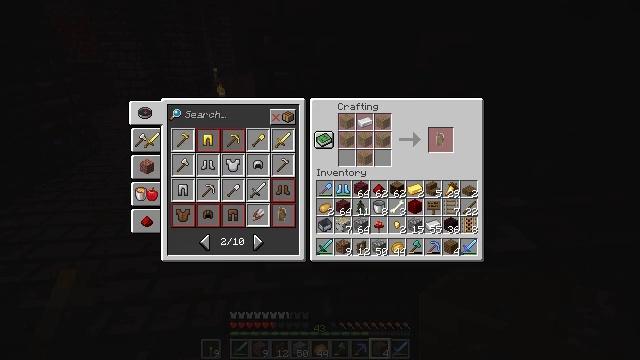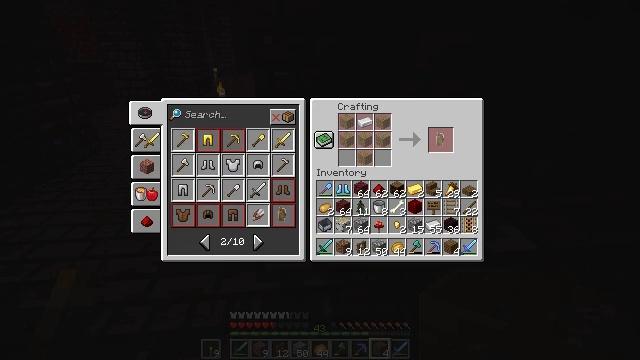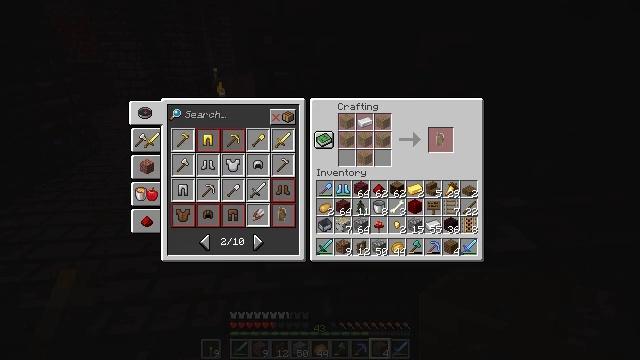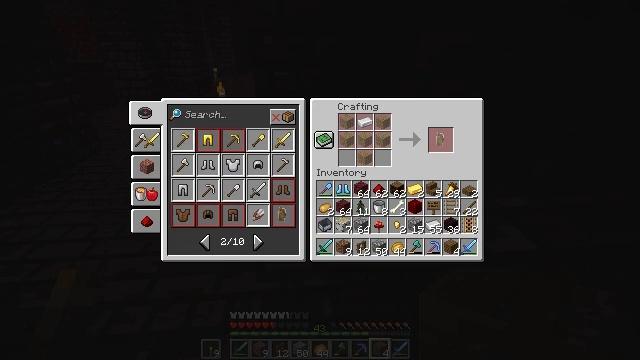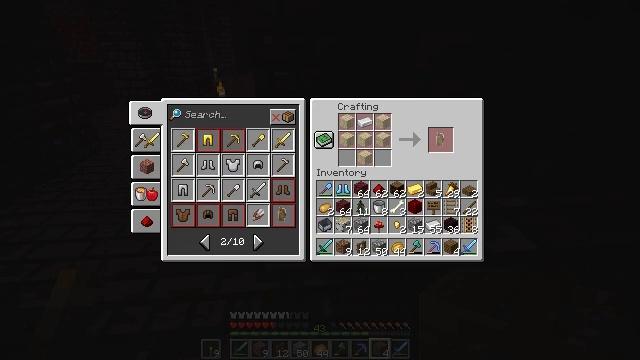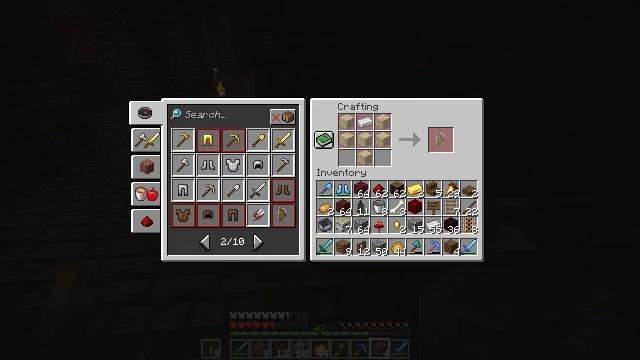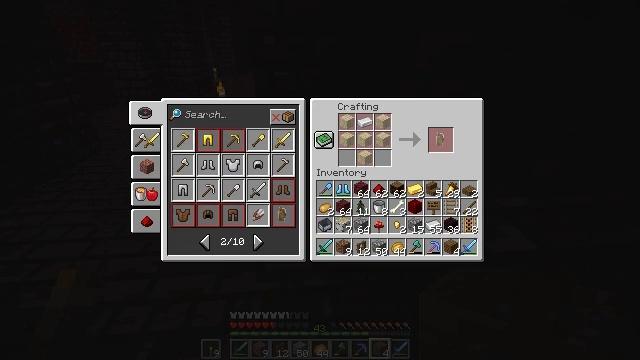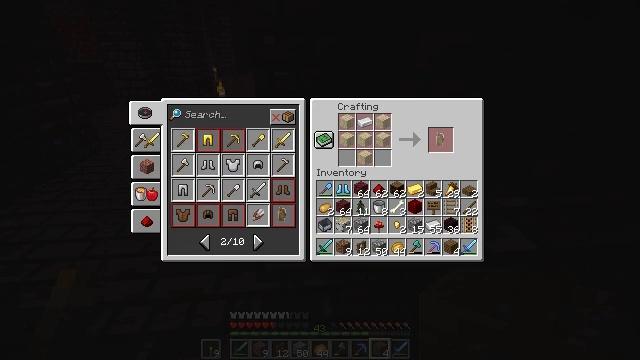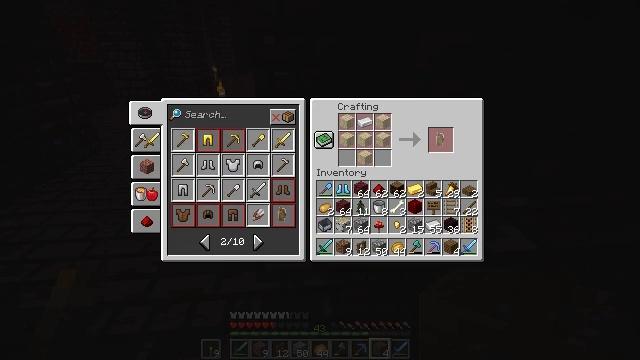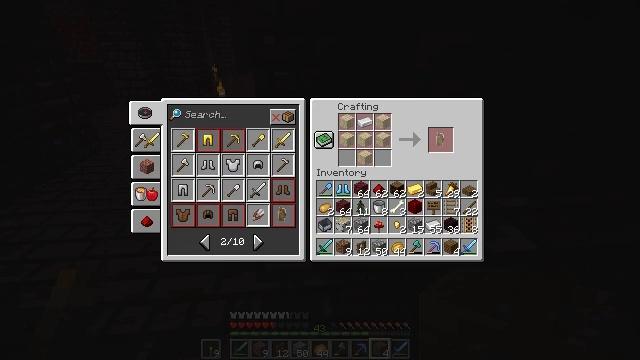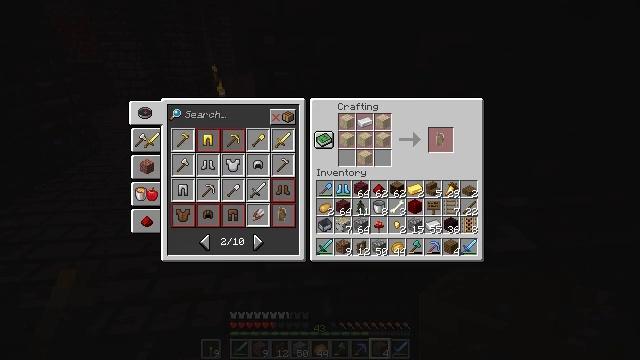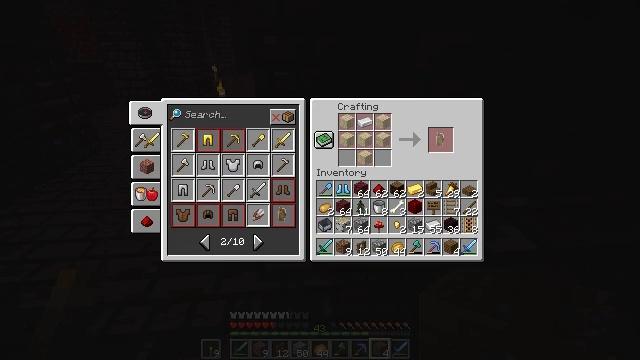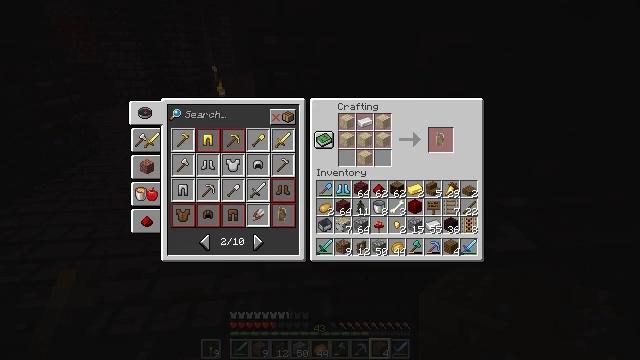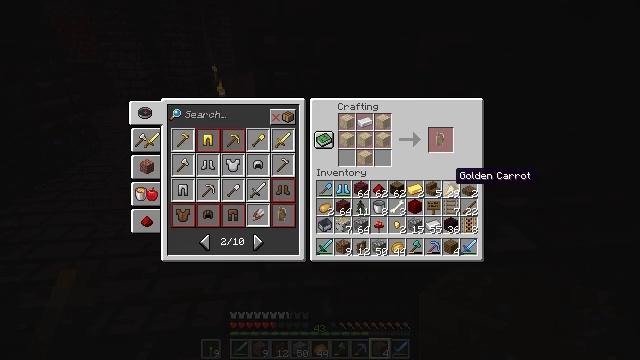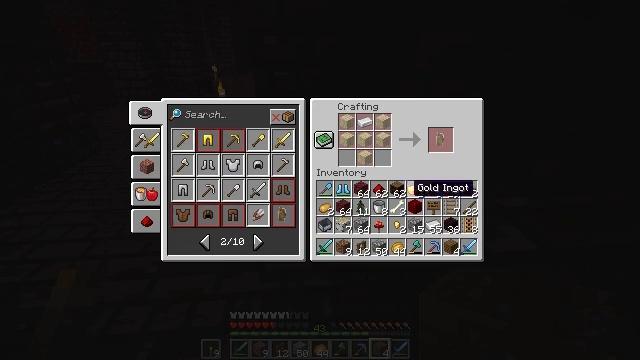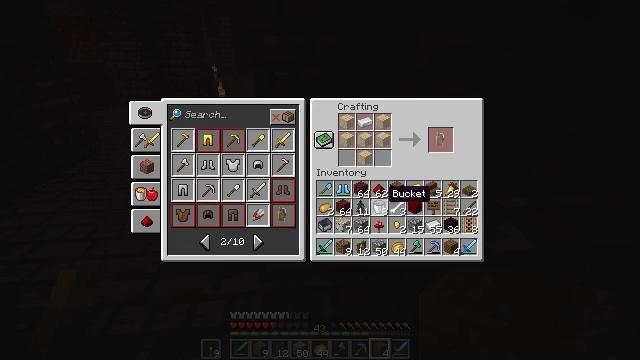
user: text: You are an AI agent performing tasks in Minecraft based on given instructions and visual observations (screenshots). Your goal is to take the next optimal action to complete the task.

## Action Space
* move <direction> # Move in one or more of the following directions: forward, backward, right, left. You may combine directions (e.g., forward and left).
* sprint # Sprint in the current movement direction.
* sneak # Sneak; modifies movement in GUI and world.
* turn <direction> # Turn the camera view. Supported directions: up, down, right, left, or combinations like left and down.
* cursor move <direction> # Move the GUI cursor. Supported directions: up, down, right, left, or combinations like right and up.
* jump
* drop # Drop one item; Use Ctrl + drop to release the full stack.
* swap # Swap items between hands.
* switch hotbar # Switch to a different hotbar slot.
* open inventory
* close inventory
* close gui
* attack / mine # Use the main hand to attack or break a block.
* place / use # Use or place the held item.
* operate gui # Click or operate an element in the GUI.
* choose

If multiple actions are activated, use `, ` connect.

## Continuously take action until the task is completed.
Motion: motion action
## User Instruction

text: Drop a crimson fungus.
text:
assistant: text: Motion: no_op
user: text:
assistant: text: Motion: no_op
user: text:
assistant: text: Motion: no_op
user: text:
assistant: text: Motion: no_op
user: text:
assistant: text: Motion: no_op
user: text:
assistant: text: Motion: no_op
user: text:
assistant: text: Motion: no_op
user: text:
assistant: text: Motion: no_op
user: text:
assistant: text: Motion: no_op
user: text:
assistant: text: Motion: no_op
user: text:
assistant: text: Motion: no_op
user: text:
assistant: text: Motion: no_op
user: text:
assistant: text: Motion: cursor move left and down
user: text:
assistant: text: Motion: cursor move left and down
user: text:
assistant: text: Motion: cursor move left
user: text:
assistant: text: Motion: cursor move left
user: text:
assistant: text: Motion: no_op
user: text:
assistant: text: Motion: no_op
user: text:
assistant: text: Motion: no_op
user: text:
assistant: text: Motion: no_op
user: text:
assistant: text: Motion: no_op
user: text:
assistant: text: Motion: no_op
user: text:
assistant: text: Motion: no_op
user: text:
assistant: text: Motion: no_op
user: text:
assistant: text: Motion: no_op
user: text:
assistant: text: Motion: no_op
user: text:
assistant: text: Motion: no_op
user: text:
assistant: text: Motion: no_op
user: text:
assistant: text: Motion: no_op
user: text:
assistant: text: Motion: close gui